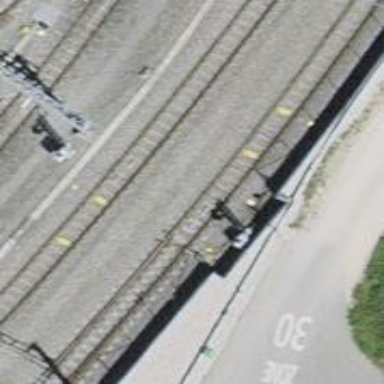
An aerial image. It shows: Railway switch.